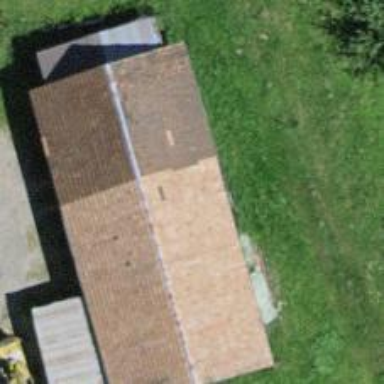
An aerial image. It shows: Rural barn.